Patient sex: M
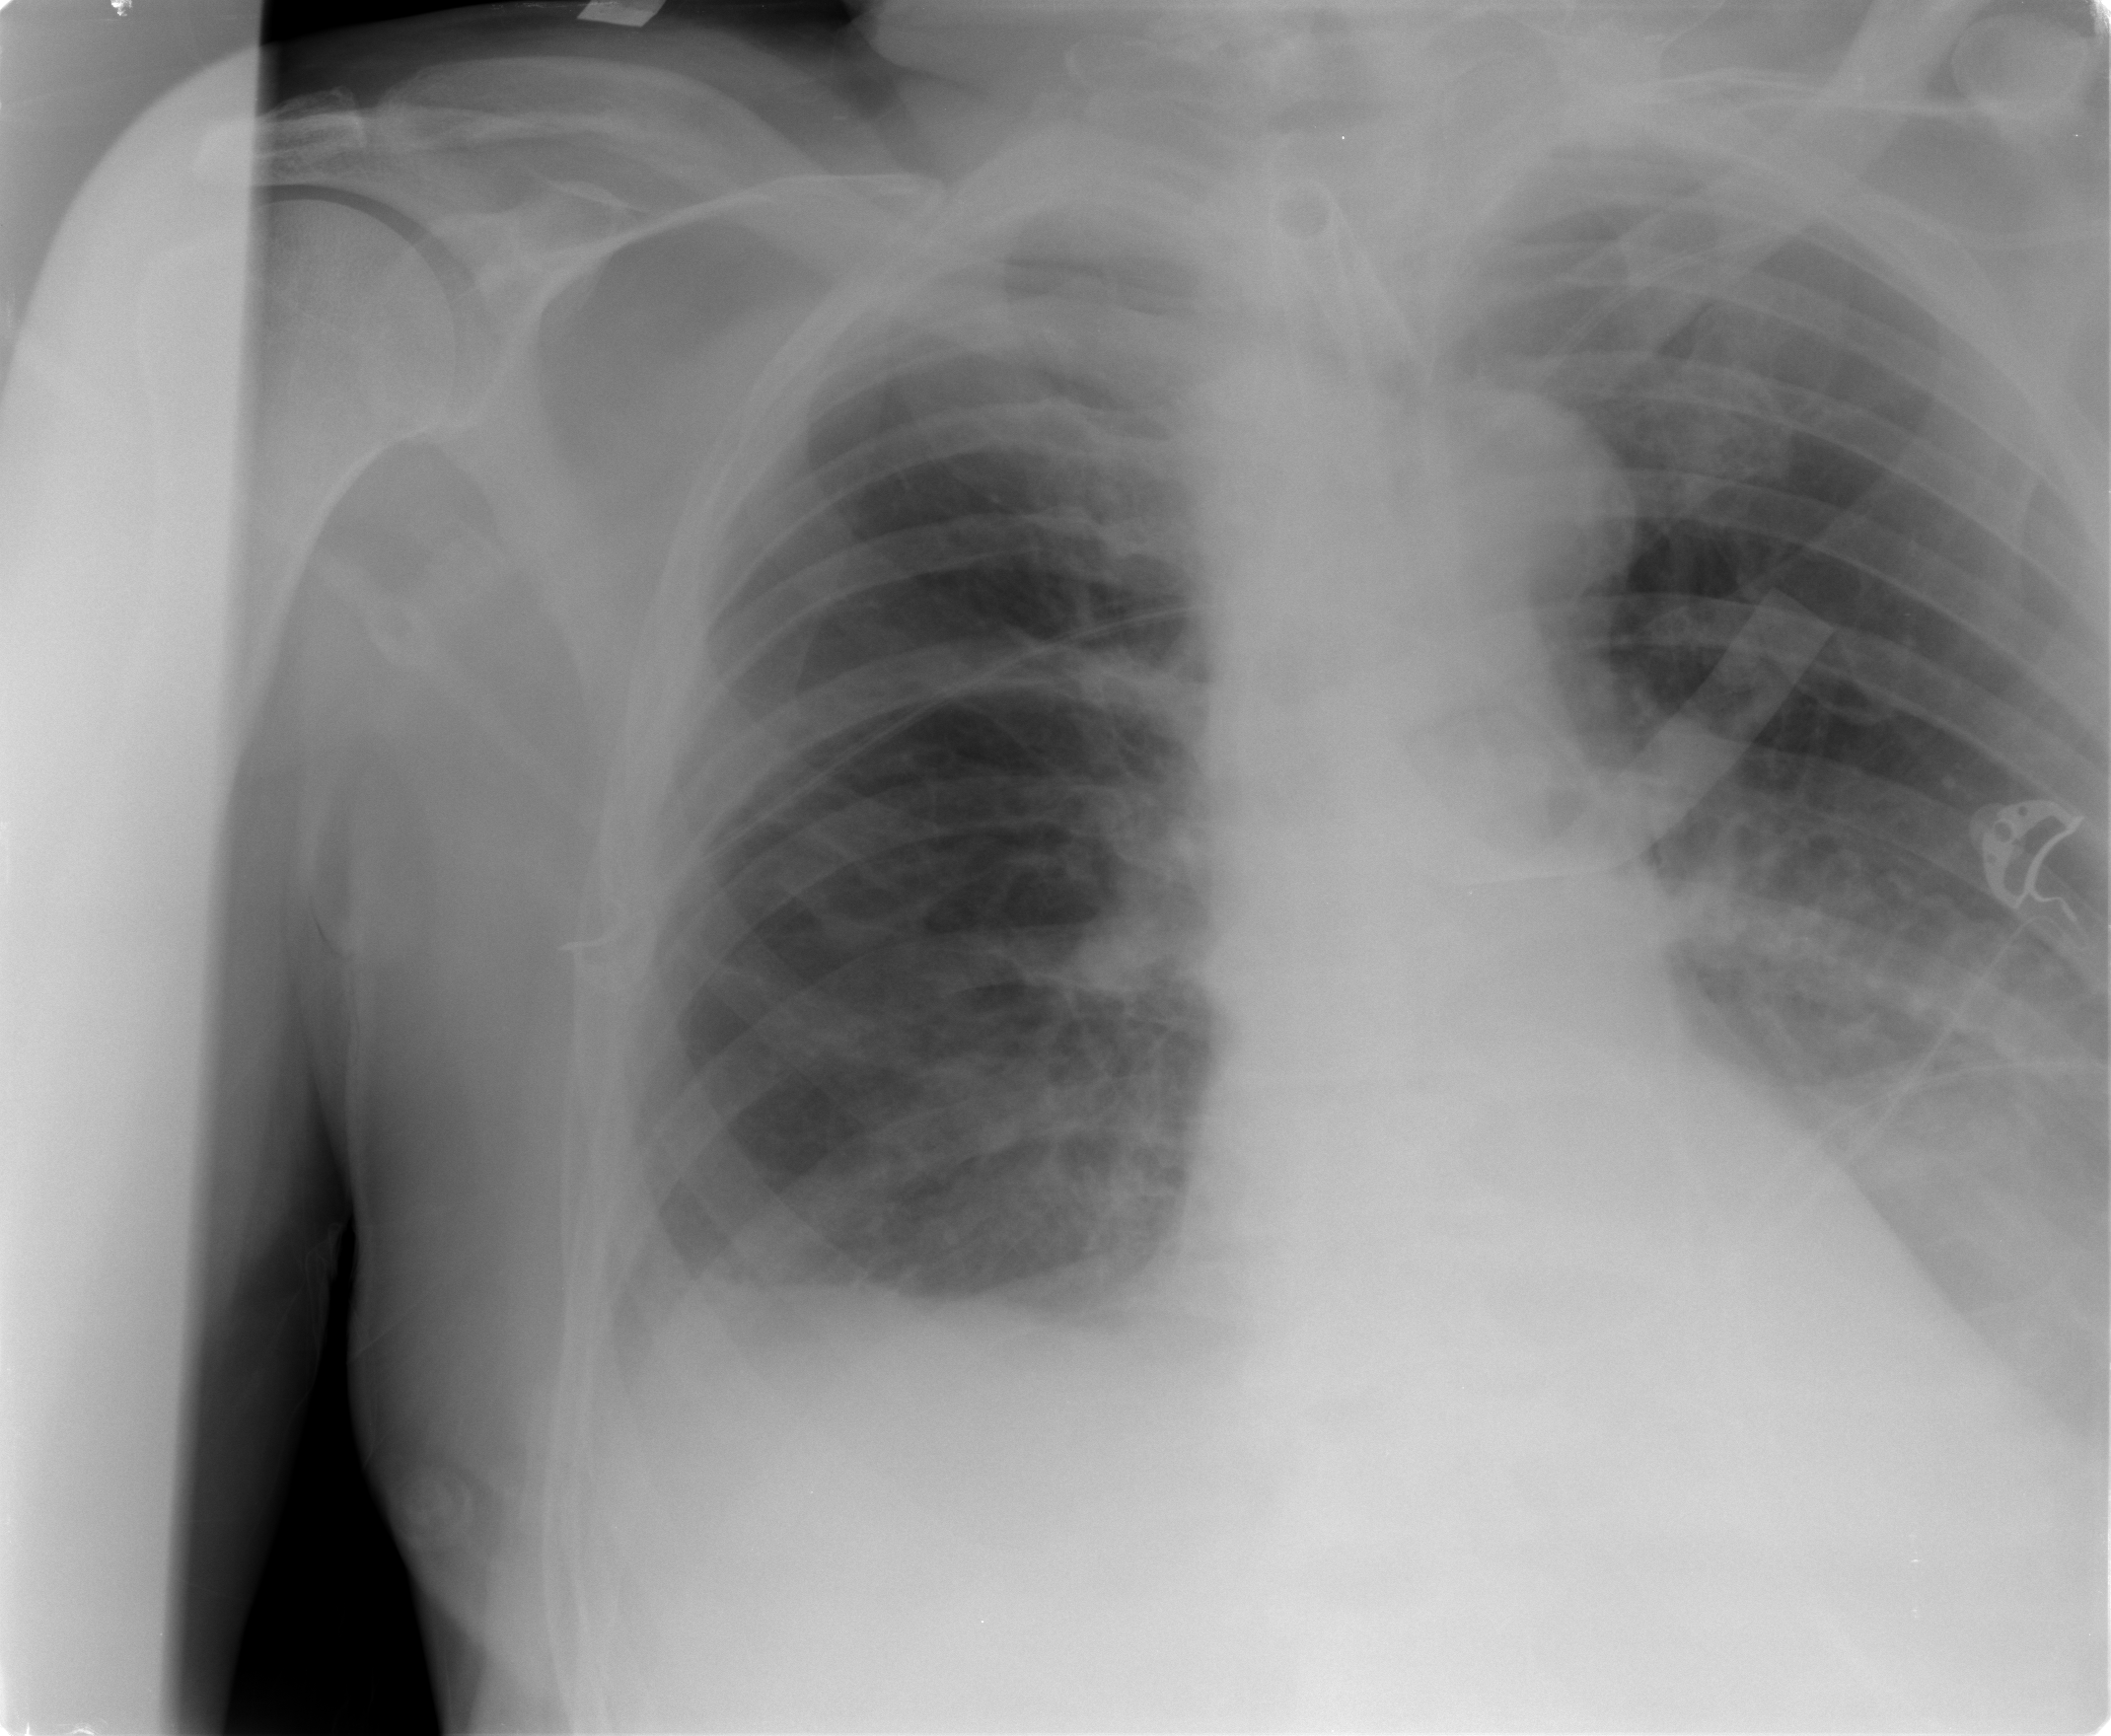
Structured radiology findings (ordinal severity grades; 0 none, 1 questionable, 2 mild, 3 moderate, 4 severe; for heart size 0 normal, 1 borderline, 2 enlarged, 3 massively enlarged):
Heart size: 2
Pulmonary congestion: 0
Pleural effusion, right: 2
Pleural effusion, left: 3
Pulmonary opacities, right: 0
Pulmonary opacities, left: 0
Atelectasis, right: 2
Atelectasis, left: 2